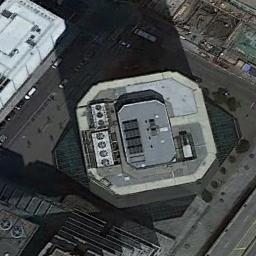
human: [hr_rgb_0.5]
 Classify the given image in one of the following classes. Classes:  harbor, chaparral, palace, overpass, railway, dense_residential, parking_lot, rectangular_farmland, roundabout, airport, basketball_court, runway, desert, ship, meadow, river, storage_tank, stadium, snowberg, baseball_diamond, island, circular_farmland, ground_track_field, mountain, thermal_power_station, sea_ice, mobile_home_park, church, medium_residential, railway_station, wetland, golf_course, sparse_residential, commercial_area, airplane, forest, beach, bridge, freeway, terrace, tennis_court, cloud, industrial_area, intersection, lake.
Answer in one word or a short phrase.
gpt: commercial_area